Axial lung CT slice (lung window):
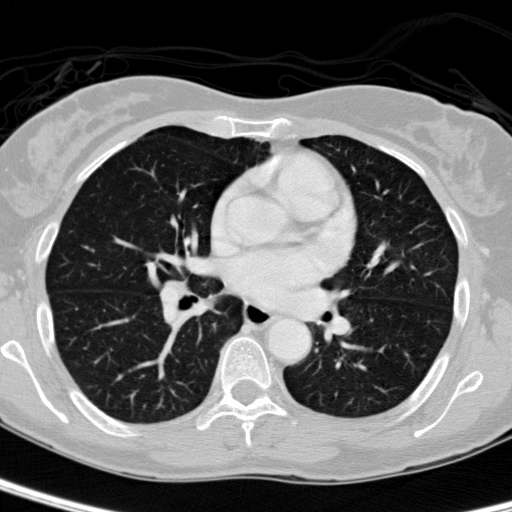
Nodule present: no